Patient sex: M
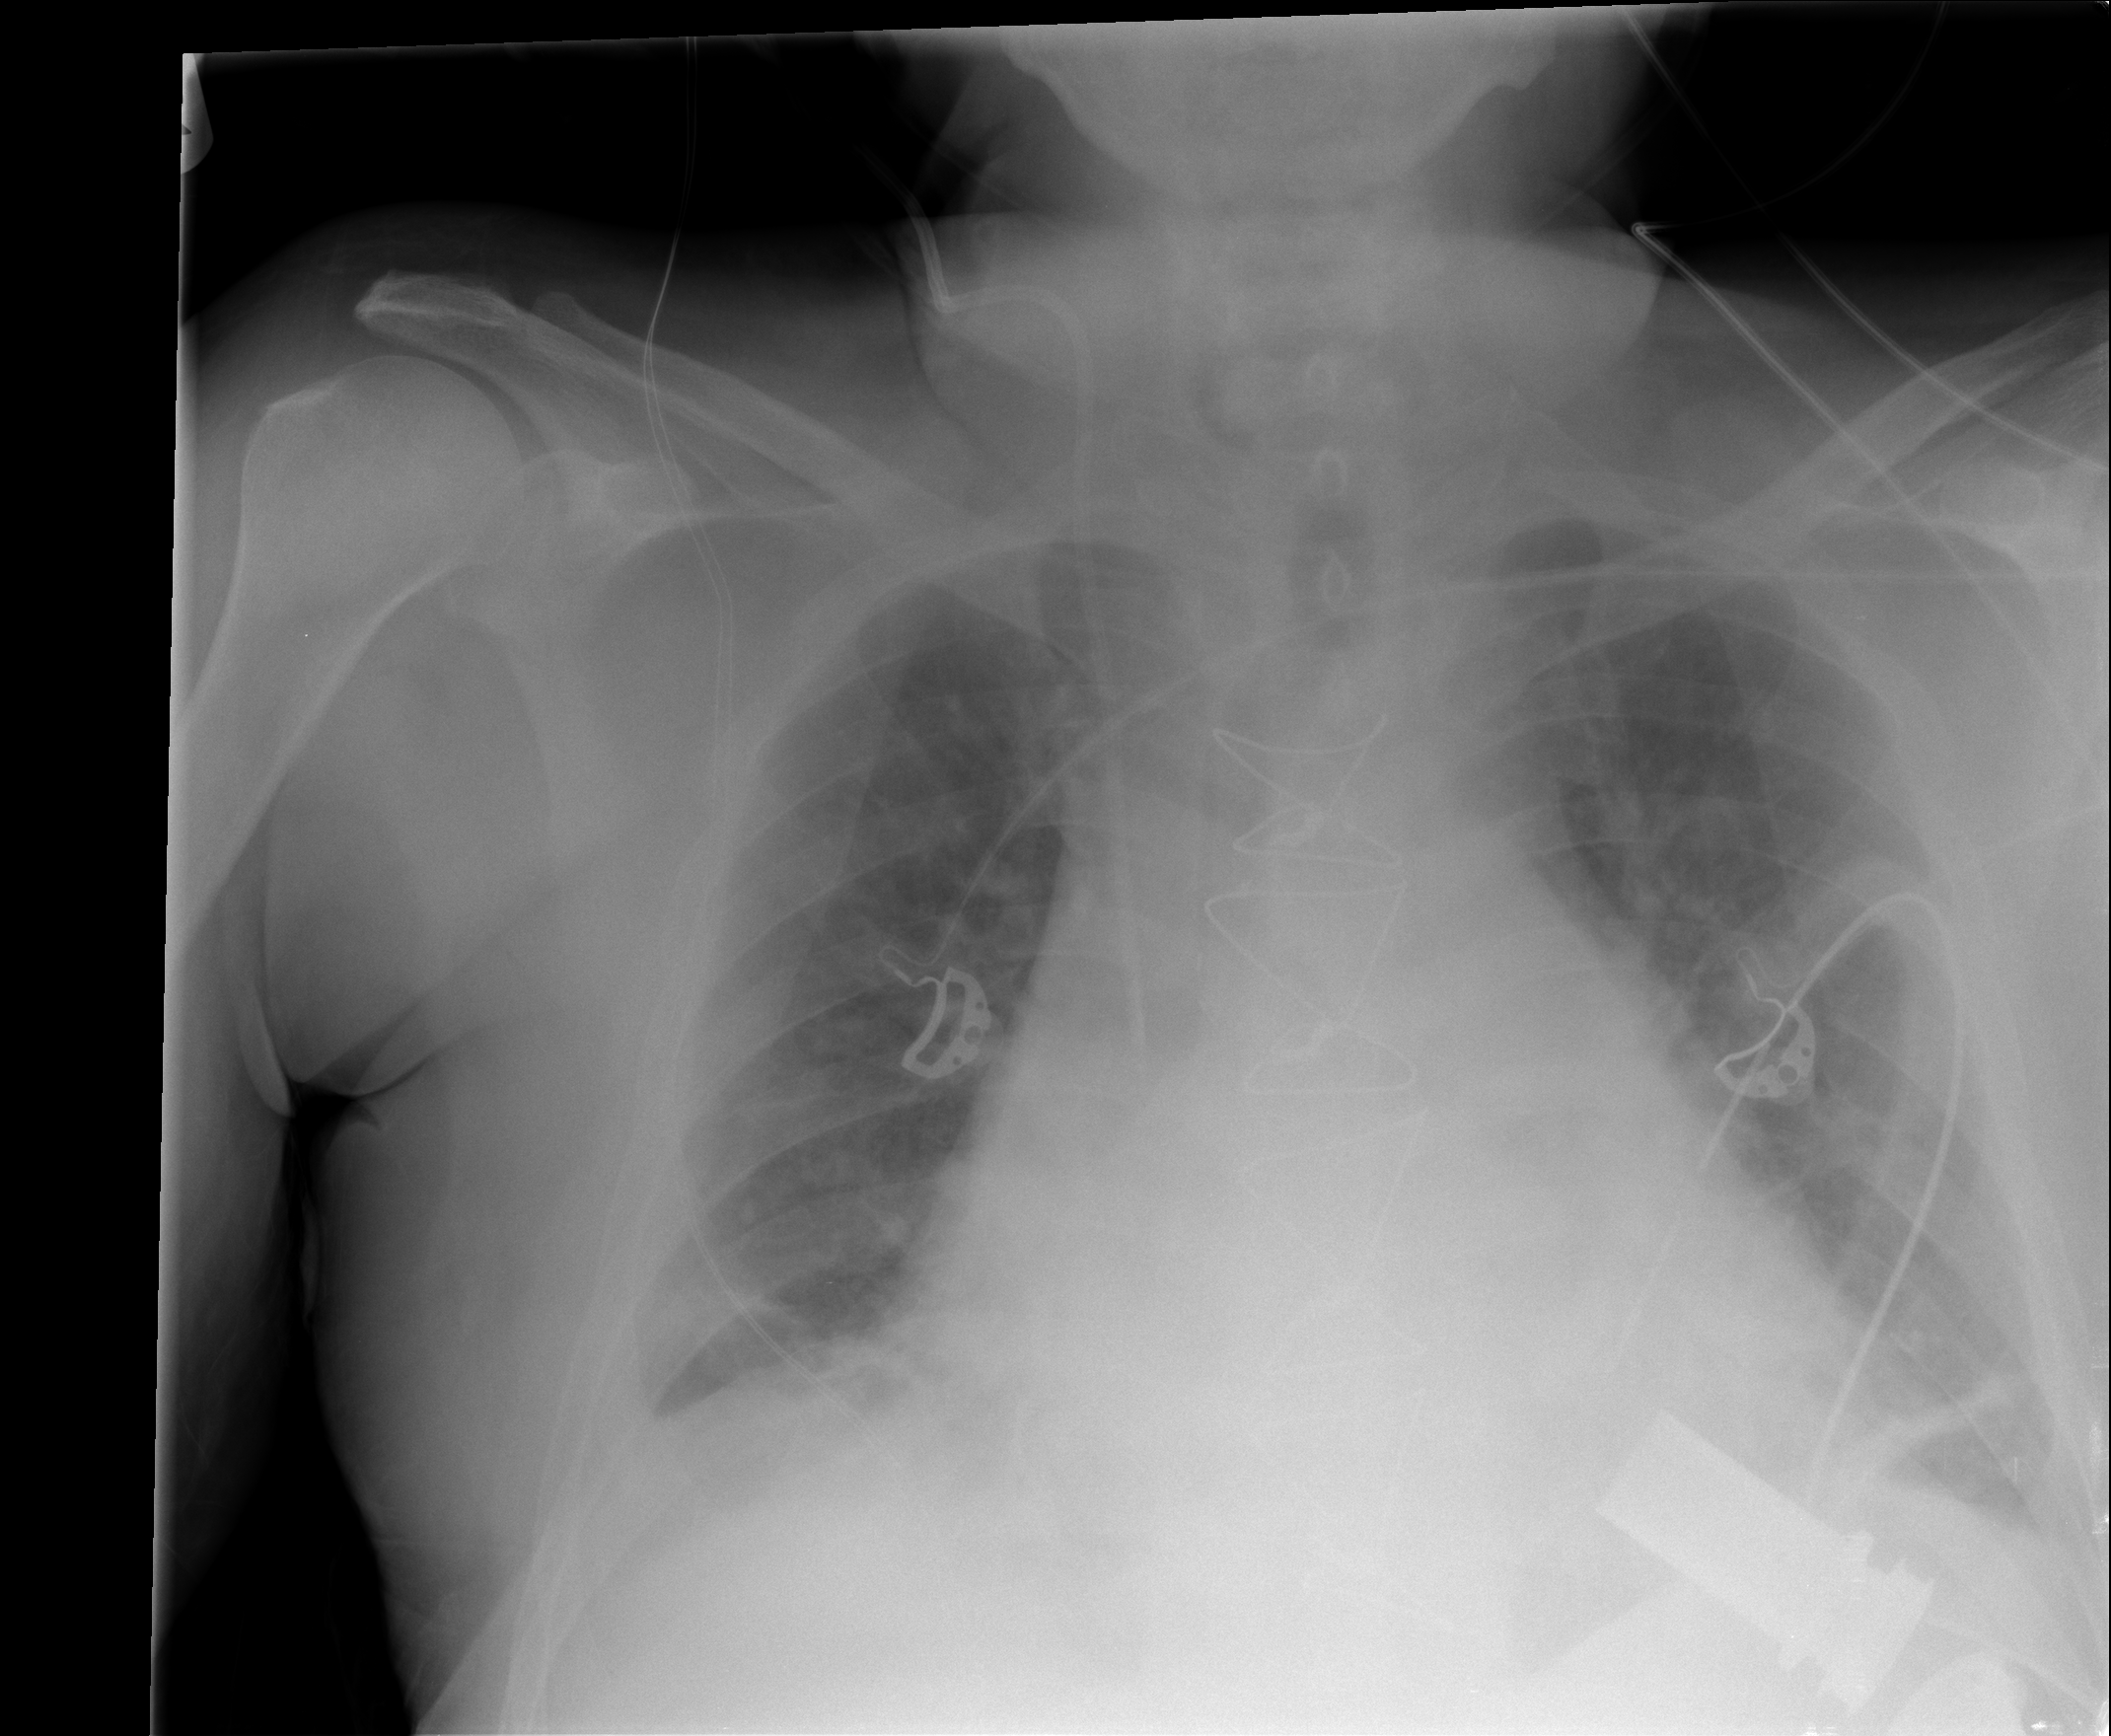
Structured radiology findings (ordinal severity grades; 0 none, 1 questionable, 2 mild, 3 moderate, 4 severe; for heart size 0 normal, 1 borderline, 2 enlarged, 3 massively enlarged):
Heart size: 2
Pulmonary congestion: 0
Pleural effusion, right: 2
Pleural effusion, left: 2
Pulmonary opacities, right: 0
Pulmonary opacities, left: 0
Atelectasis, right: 2
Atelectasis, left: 2